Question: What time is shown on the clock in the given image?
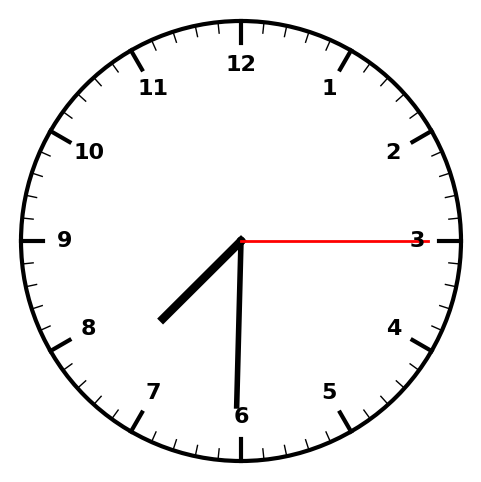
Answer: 07:30:15